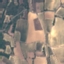
Land use / land cover class: PermanentCrop